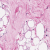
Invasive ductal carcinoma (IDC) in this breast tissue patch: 0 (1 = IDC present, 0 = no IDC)